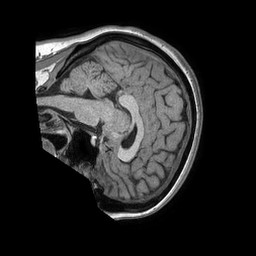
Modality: T1w
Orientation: sagittal
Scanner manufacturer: philips
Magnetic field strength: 1.5 T
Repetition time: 0.007779 s
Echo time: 0.003624 s